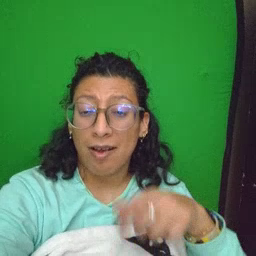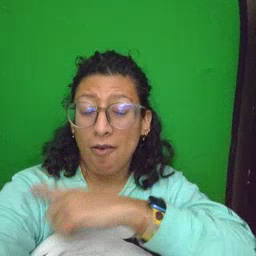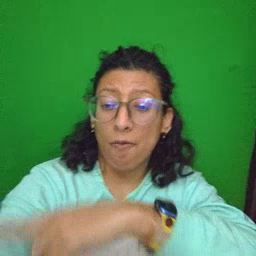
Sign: arm